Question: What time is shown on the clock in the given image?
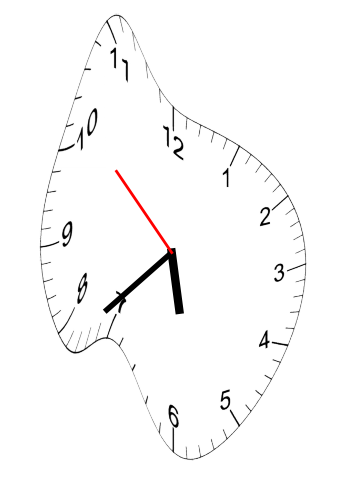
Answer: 05:37:52